Interaction volume radius: 5 \u00c5
Interaction volume height: 25 \u00c5
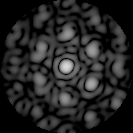
Disorder parameter: 0.4482